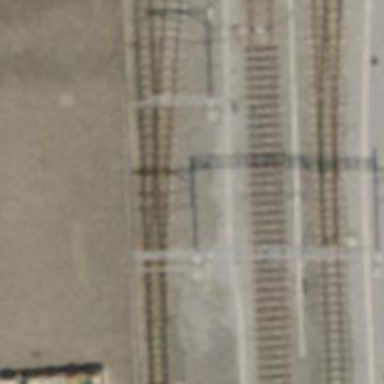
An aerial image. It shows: Narrow-gauge railway with electrified contact line.